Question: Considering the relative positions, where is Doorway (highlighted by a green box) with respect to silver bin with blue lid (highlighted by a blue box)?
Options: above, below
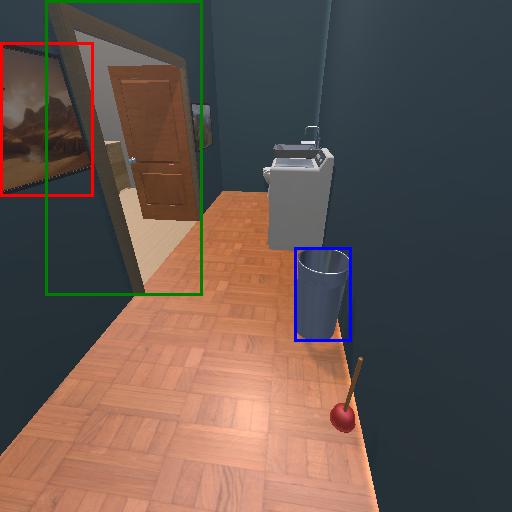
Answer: above